Interaction volume radius: 5 \u00c5
Interaction volume height: 45 \u00c5
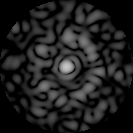
Disorder parameter: 0.7629